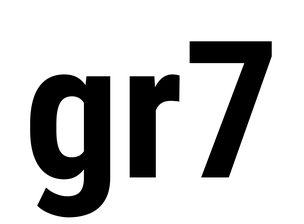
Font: Roboto_Condensed_Bold